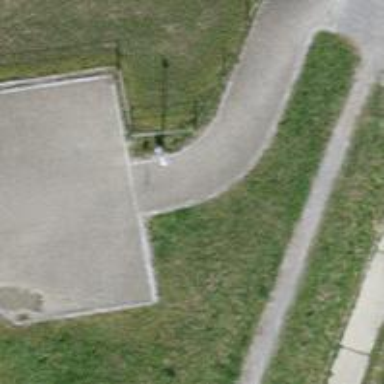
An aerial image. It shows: Bollard barrier.